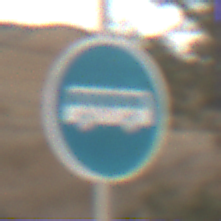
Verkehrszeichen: Busssonderstreifen
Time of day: SunriseSunset
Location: Outdoor (RoadRail)
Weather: PartlyCloudy
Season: NotSpecified
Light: Natural